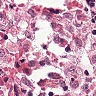
Metastatic tissue present: no